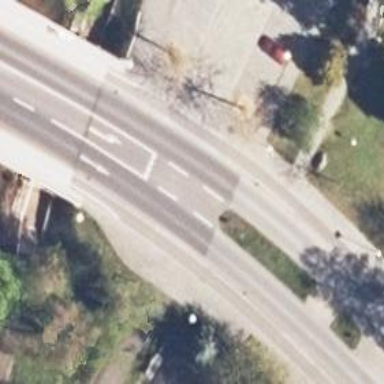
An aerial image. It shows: Primary road with asphalt surface.